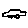
Label: car